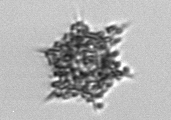
Label: Dictyocha